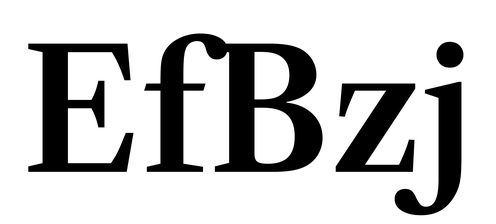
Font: LibreCaslonText_SemiBold